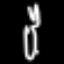
Label: fork